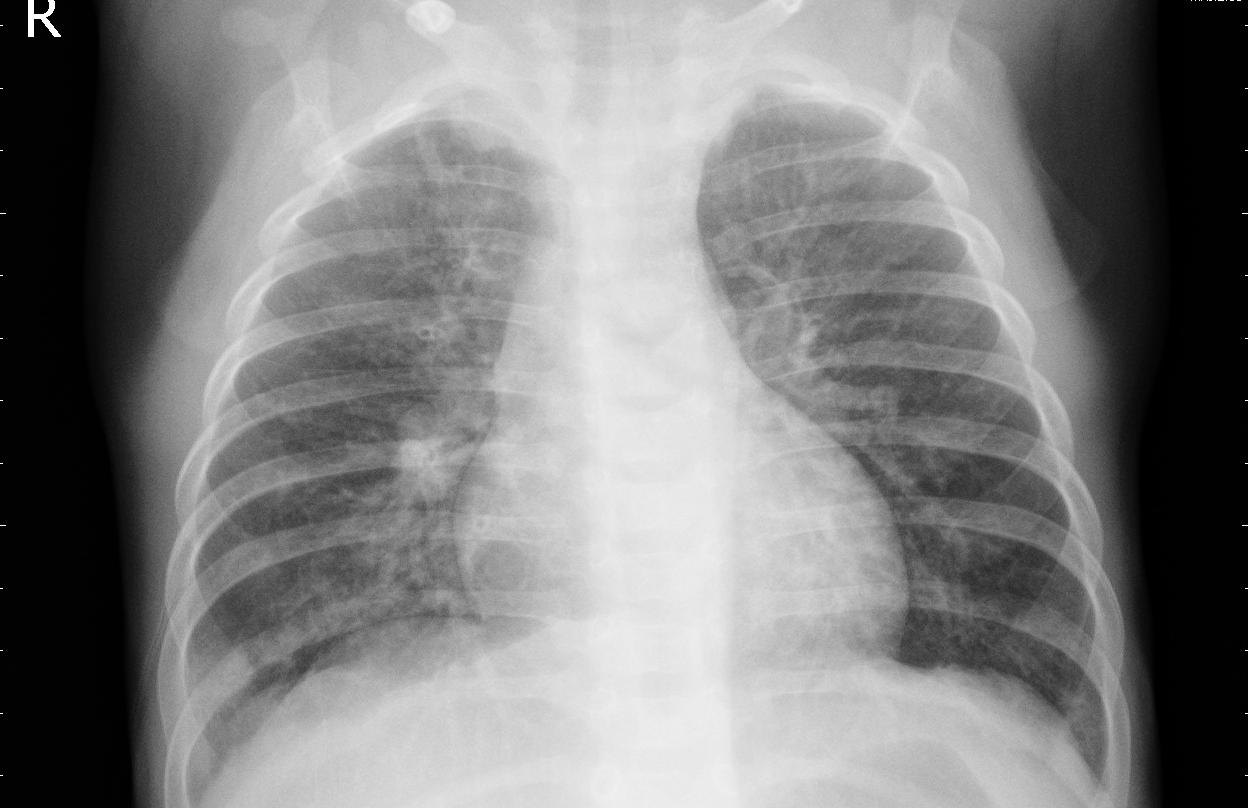
Diagnosis: PNEUMONIA